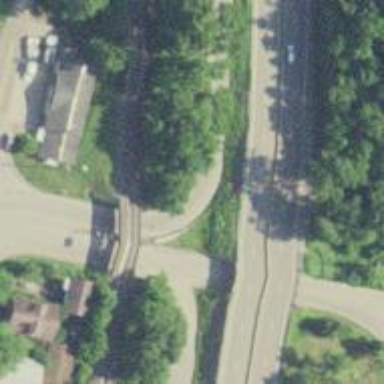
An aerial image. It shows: Culvert tunnel.